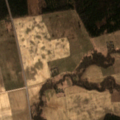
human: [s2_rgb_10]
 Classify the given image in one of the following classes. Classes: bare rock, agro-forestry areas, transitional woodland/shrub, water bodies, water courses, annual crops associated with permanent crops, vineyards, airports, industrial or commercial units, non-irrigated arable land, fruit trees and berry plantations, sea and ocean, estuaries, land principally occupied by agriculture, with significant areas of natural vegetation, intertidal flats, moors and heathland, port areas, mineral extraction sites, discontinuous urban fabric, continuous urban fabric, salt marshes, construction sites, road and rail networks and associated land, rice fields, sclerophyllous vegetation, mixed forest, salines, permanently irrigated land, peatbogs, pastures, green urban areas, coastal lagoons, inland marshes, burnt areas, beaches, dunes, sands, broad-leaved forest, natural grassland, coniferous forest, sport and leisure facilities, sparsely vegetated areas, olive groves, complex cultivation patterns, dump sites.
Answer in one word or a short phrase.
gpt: non-irrigated arable land, land principally occupied by agriculture, with significant areas of natural vegetation, broad-leaved forest, coniferous forest, mixed forest, transitional woodland/shrub